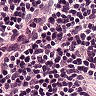
Metastatic tissue present: no